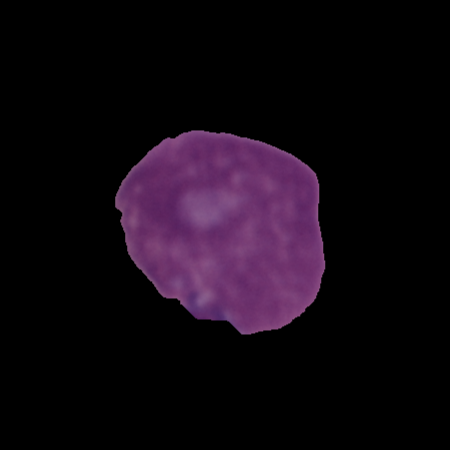
Label: cancer